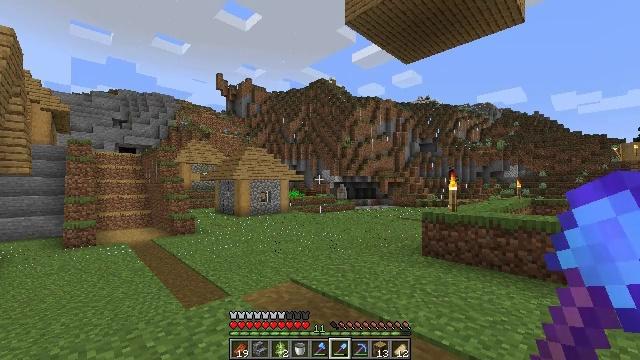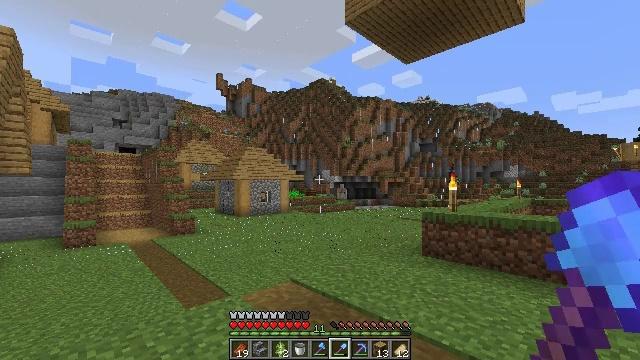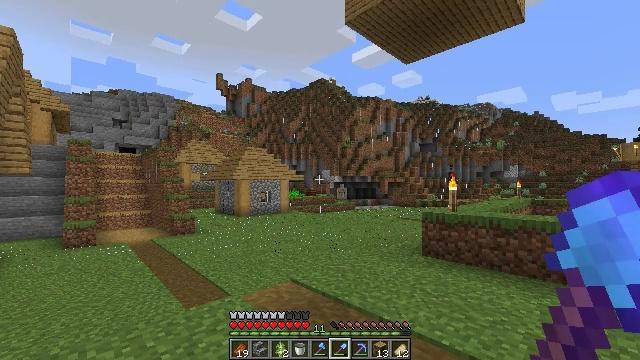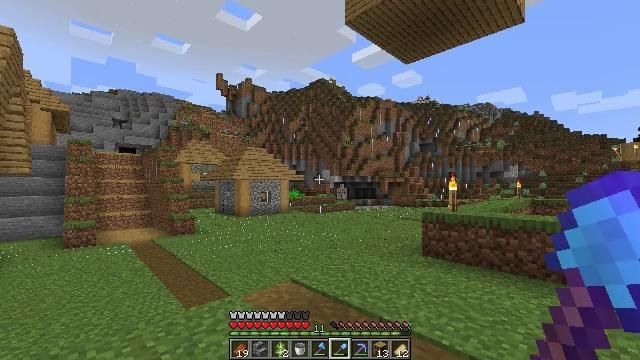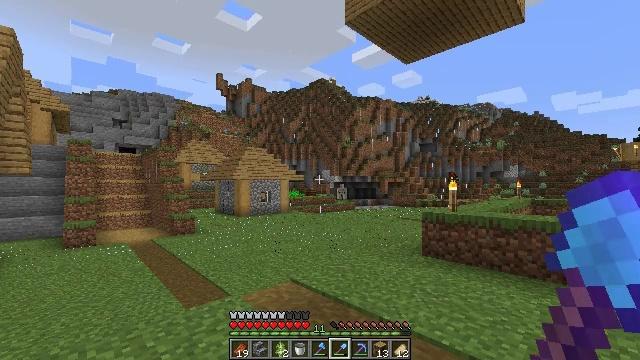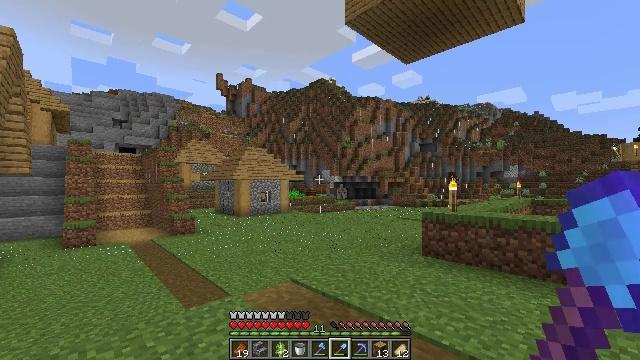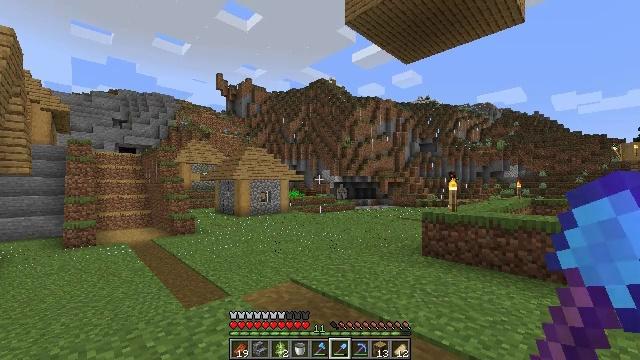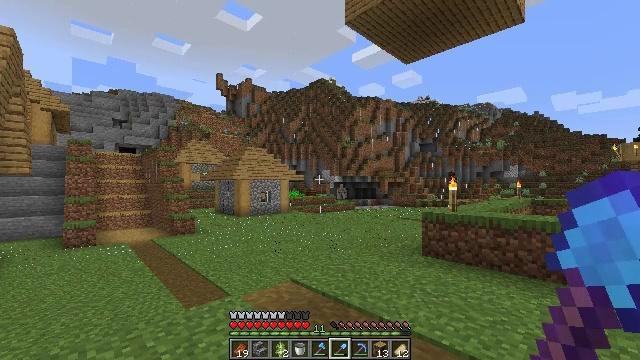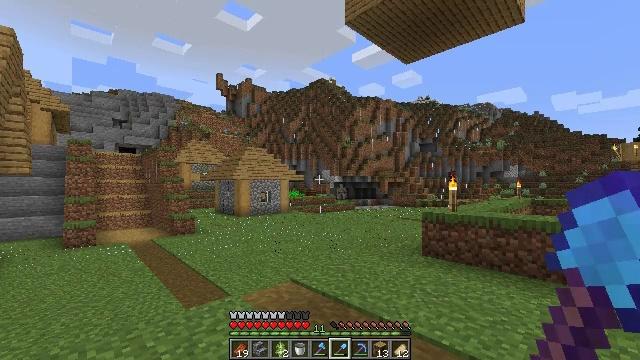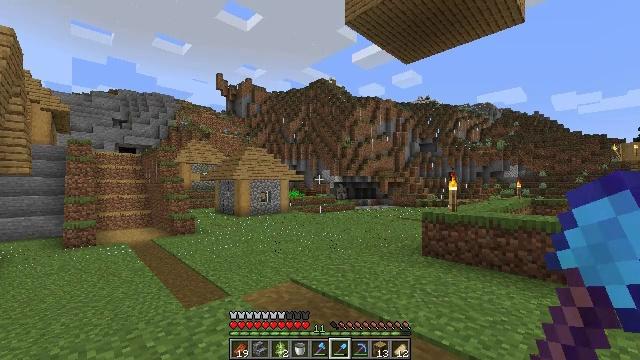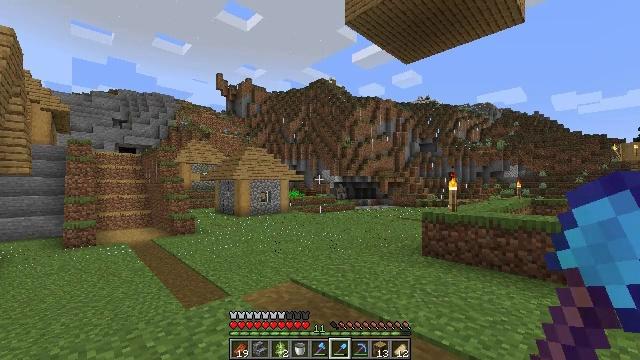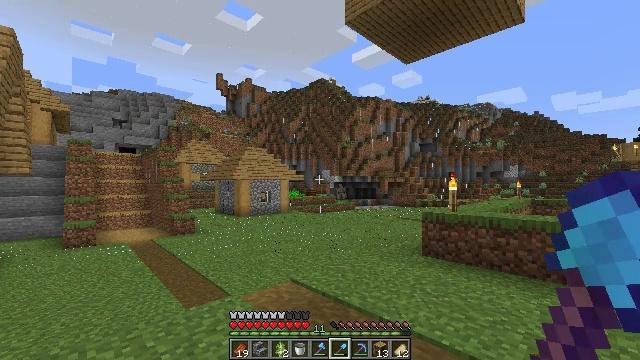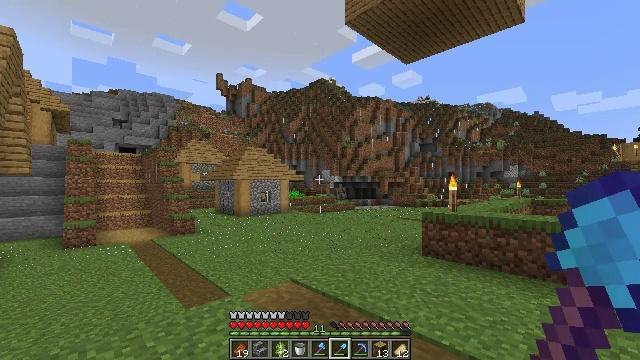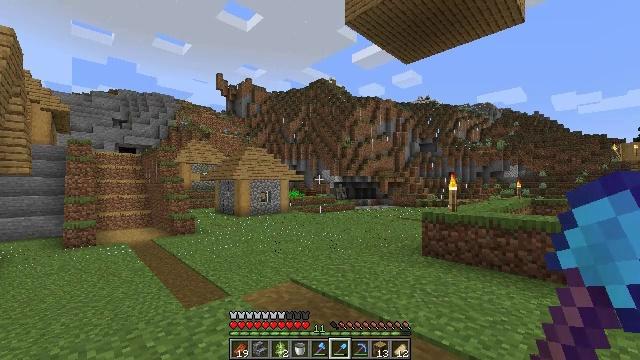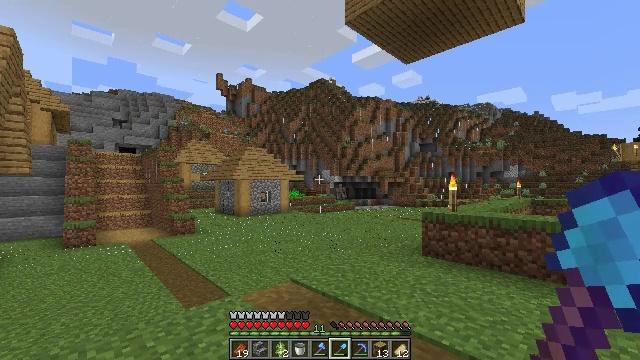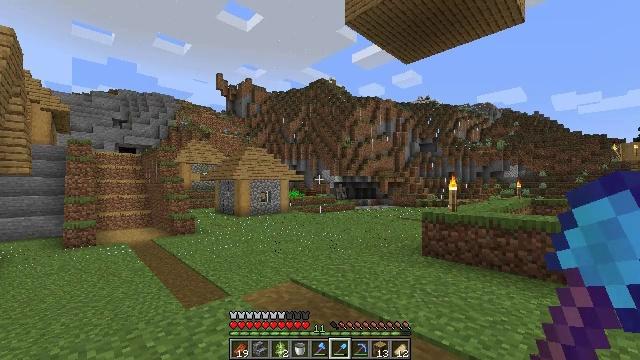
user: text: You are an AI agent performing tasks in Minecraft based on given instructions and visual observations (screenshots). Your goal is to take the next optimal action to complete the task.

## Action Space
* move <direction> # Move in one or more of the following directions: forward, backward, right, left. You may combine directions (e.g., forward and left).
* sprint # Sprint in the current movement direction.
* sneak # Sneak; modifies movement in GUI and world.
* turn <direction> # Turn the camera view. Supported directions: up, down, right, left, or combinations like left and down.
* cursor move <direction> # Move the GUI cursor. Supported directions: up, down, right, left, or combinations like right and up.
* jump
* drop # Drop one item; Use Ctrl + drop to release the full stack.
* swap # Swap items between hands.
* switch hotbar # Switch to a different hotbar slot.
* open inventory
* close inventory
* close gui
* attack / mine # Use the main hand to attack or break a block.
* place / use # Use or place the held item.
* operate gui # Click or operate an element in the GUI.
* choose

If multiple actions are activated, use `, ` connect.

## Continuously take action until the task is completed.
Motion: motion action
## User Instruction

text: Retrieve carrots by attacking the plant.
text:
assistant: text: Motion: no_op
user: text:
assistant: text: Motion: no_op
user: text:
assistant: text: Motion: no_op
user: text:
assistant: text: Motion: no_op
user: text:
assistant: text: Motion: no_op
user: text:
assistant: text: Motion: no_op
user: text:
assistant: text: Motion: no_op
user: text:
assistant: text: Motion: no_op
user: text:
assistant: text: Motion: no_op
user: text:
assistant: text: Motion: no_op
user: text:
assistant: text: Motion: no_op
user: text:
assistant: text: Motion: no_op
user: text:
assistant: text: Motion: no_op
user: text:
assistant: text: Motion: no_op
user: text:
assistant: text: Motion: no_op
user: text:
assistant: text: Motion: no_op
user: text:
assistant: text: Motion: no_op
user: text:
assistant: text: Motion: no_op
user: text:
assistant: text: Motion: no_op
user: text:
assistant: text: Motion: no_op
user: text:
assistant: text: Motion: no_op
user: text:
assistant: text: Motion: no_op
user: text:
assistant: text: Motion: no_op
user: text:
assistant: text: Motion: no_op
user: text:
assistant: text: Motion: no_op
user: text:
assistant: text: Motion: no_op
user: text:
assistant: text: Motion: no_op
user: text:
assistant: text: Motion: no_op
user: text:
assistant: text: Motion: no_op
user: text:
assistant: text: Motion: no_op